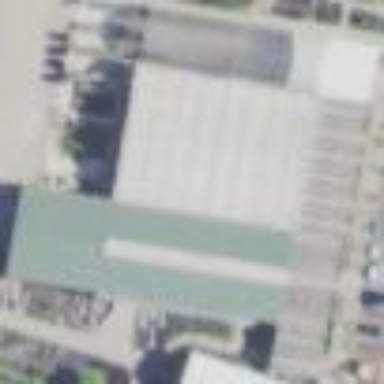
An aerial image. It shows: Building that serves as garden center.